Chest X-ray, AP view. Patient: 65 years old, sex M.
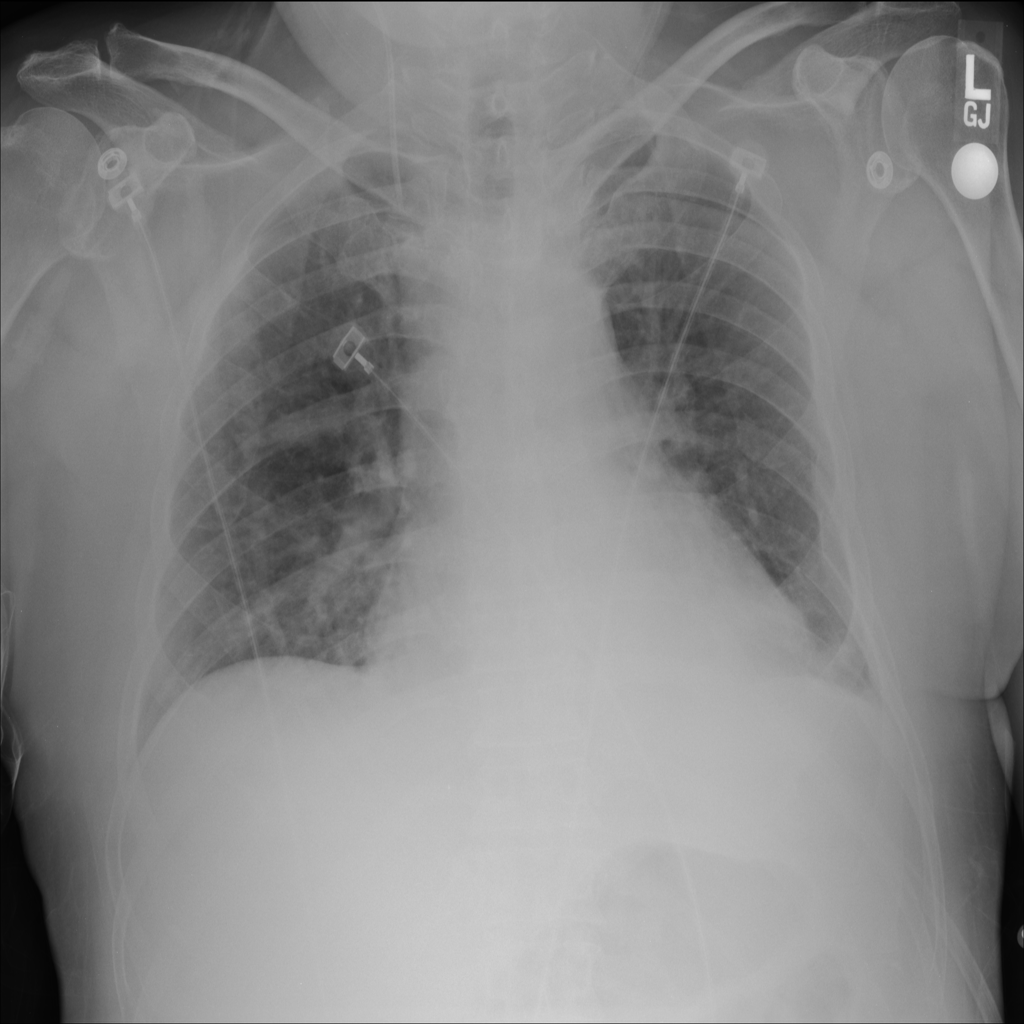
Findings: No Finding